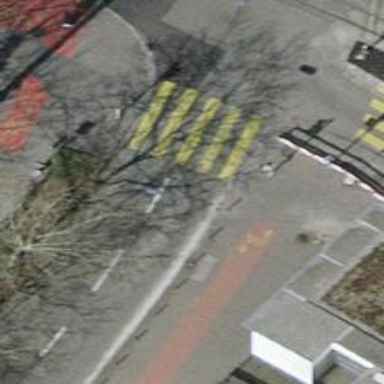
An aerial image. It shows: Kerb serving as barrier.